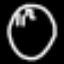
Label: clock